Field crop: maize
Growth stage: 2
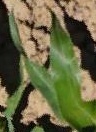
Species: maize